【题型】填空题　【知识点】解析几何　【难度】easy
已知双曲线 $\frac{x^2}{a^2} - y^2 = 1(a > 0)$，双曲线上右支上有任意两点 $P_1(x_1,y_1)$、$P_2(x_2,y_2)$，满足 $x_1x_2 - y_1y_2 > 0$ 恒成立，则 $a$ 的取值范围是 \underline{\quad\quad}。
【解答】
\noindent \textbf{【答案】$a \ge 1$}

\noindent \textbf{【知识点】}双曲线中的参数及范围、双曲线中向量点乘问题

\noindent \textbf{【分析】}设点 $P_3(x_2,-y_2)$，可得出 $\overrightarrow{OP_1} \cdot \overrightarrow{OP_3} > 0$，分析得出 $0 < \frac{1}{a} \le 1$，即可解得 $a$ 的取值范围。

\noindent \textbf{【详解】}设点 $P_3(x_2,-y_2)$，则 $\overrightarrow{OP_1} \cdot \overrightarrow{OP_3} = x_1x_2 - y_1y_2 > 0$，则 $\overrightarrow{OP_1} = \overrightarrow{OP_3}$ 或 $\angle P_1OP_3$ 为锐角，如下图所示：

设点 $M$ 为双曲线的渐近线 $y = \frac{1}{a}x$ 在第一象限内的一点，
设点 $N$ 为双曲线的渐近线 $y = -\frac{1}{a}x$ 在第四象限内的一点，

由题意可知，$0 < \angle MON \le \frac{\pi}{2}$，则 $0 < \frac{1}{a} \le \tan\frac{\pi}{4} = 1$，解得 $a \ge 1$。

故答案为：$a \ge 1$。

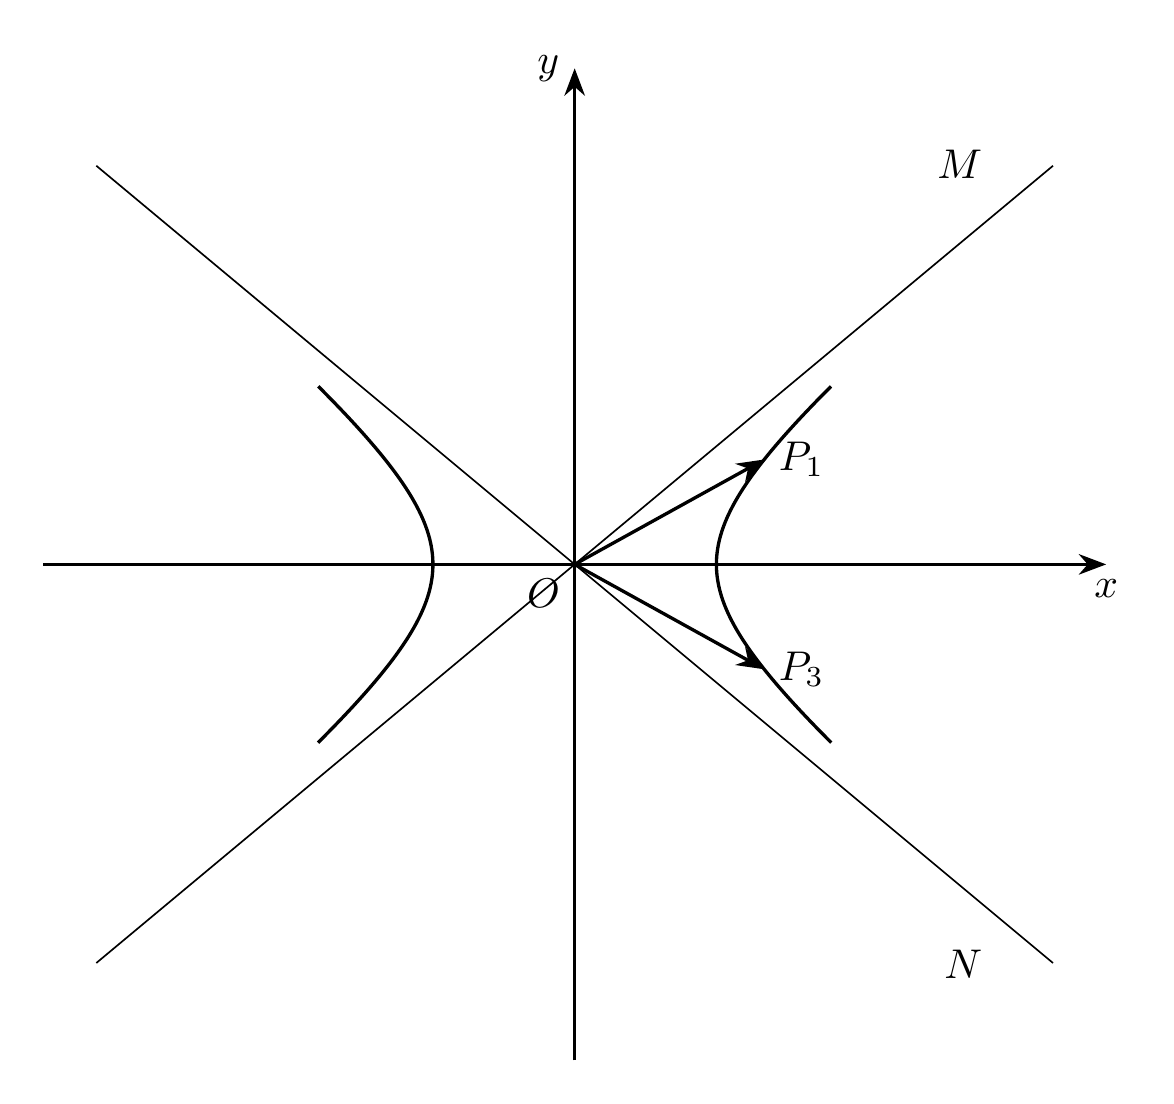